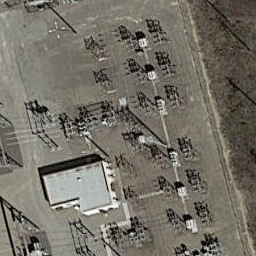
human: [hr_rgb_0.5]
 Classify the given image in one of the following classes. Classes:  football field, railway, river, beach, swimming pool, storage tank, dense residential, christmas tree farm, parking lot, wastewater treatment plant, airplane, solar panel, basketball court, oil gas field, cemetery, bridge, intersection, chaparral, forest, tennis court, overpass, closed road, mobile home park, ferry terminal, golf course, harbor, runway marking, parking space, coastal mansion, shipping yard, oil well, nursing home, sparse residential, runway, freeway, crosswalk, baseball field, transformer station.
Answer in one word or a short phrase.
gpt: transformer station